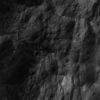
Label: not_dusty